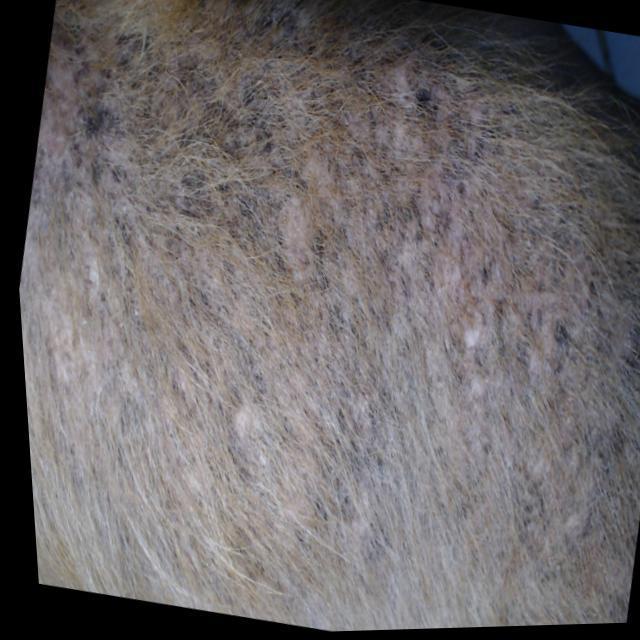
Canine demodicosis (Demodex mange) — caused by Demodex canis mites. Presents with alopecia, follicular papules, pustules, and comedones. Often localized on face and forelimbs.